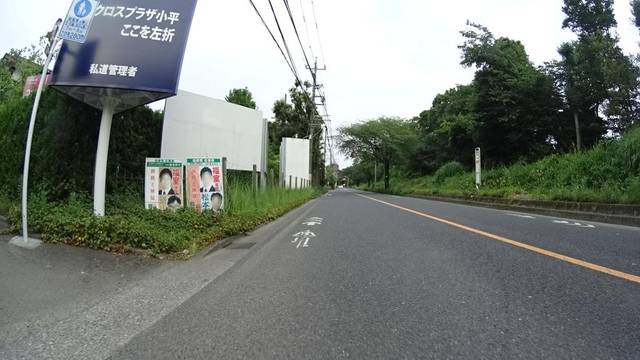
Region: Japan
Coordinates: 35.717, 139.479